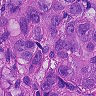
Metastatic tissue present: yes